Question: I am making a form in php and allow visitor to register for our site. Now after filling the form, I want to show his entries over a image at specific position.
for example::
in this image:
<URL>

after inserting all the info in my site's contact form, I want to show details in above image; like name, email, comment.
So my question is, how can write text over image at specified position?
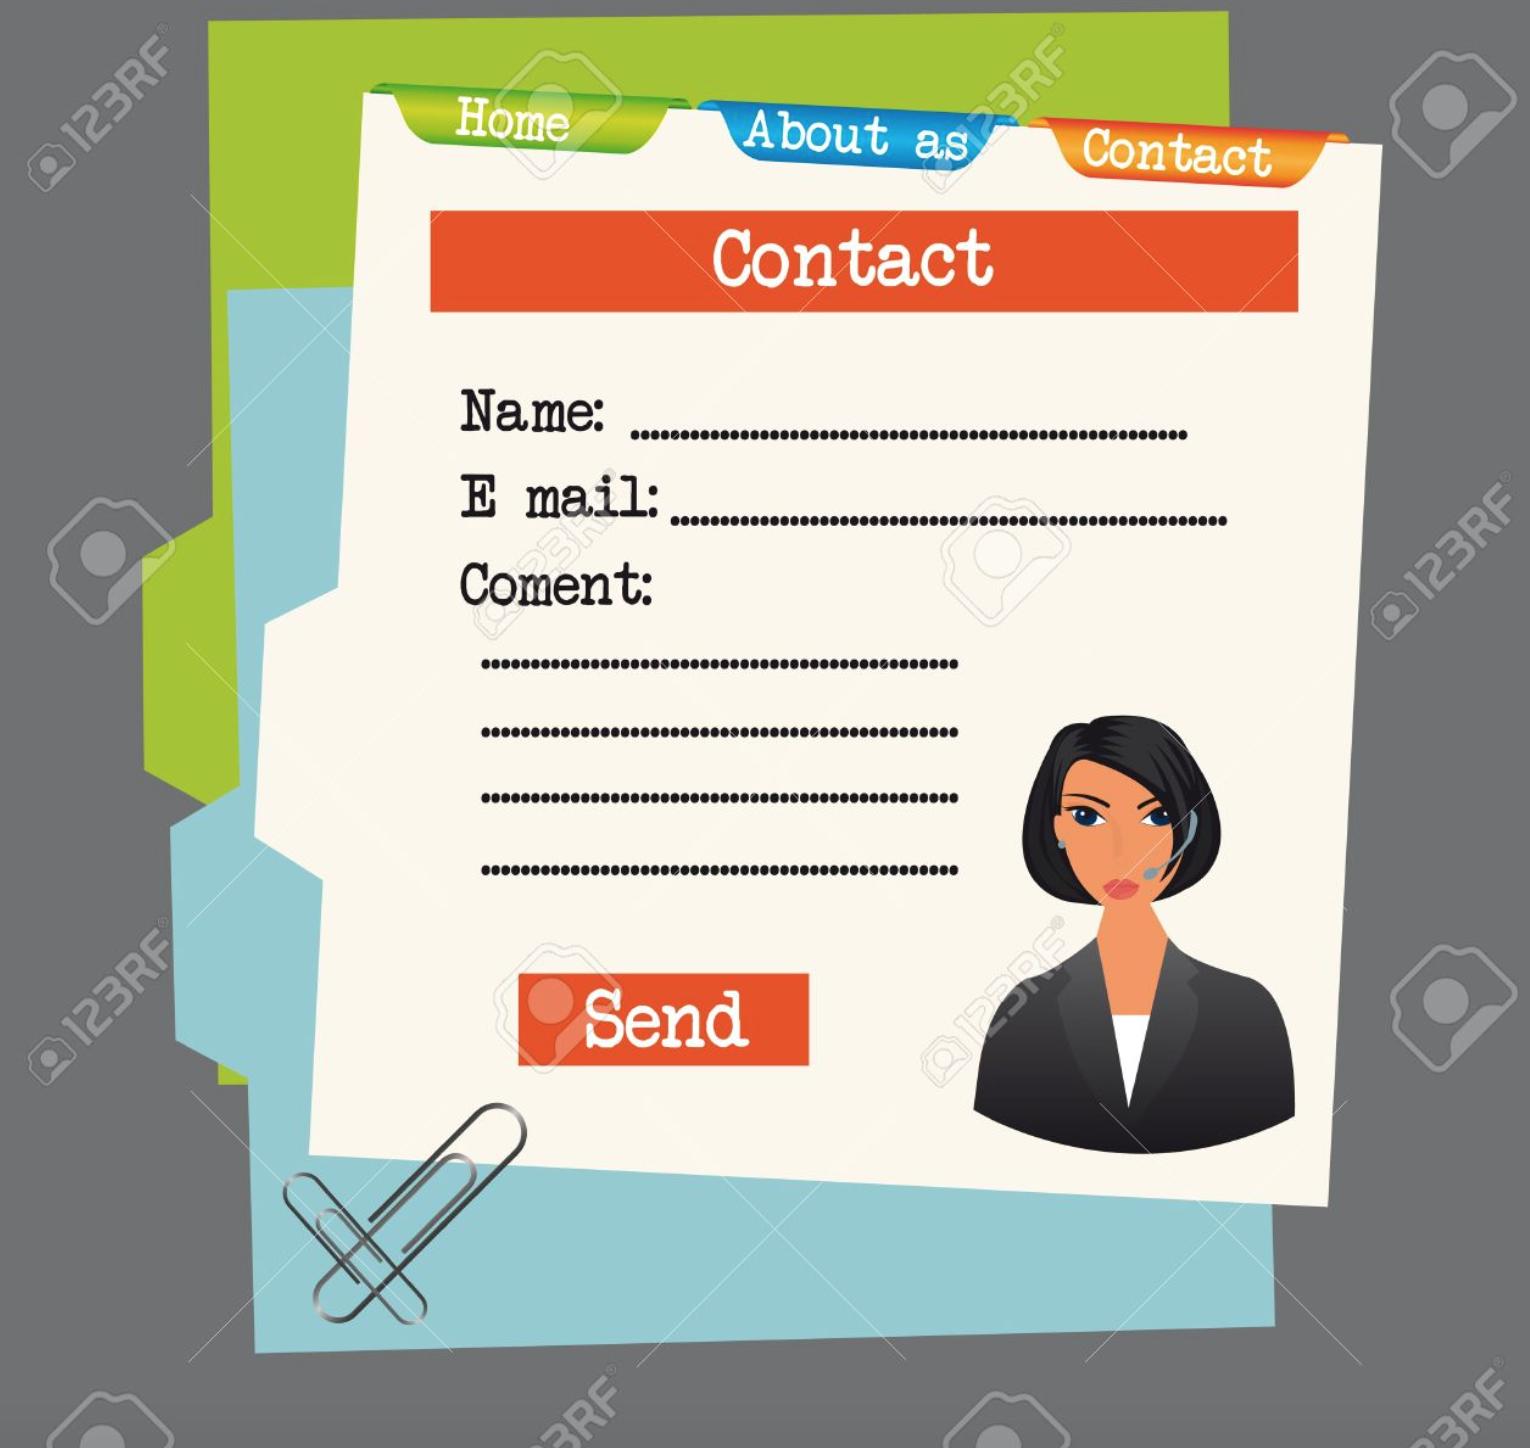
Answer: You can use 'position:absolute' on the container and
make your form 'position:relative'. Use Top, Right, Left, Bottom values to adjust it where ever you want.
Add the 'background:url(imagepath);' to your form or inner div.